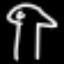
Label: mushroom